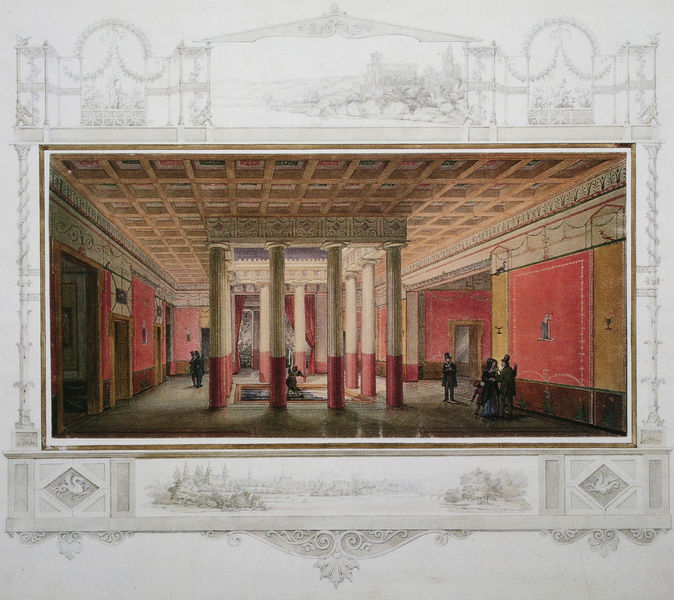
Titel: Pompejanum Aschaffenburg, Blick ins Atrium
Künstler: Friedrich von Gärtner
Standort: München
Institution: Architekturmuseum der Technischen Universität
Schlagwörter: gemälde, mann, schatten, wasser, frauen, gelb, grün, menschen, ocker, frau, holz, hut, kleid, licht, marmor, männer, raum, säule, säulen, tür, zeichnung, gebäude, rot, schirm, beige, gespräch, leute, malerei, ornament, zylinder, wand, architektur, rahmen, stein, vorhang, boden, figur, interieur, decke, innen, kind, klassizismus, paar, personen, theater, zilinder, renaissance, rosa, brunnen, statue, ansicht, perspektive, grafik, graphik, türe, besucher, saal, vorhänge, ornamente, verzierung, tepich, türrahmen, durchgang, innenansicht, galerie, gruppen, halle, wände, innenhof, münchen, zentralperspektive, becken, stich, koloriert, entwurf, architrav, fries, villa, sims, karte, gesims, schloß, fresken, plan, tempel, kassettendecke, museum, postkarte, einblick, zylinde, kupferstich, illusion, wandbehang, pompeji, idee, bauwerk, abakus, aufriss, atrium, toskanisch, decken, foyer, ausstattung, grotesken, lichthof, tapeten, wandgestaltung, wandbekleidung, beauharnais, durchgng